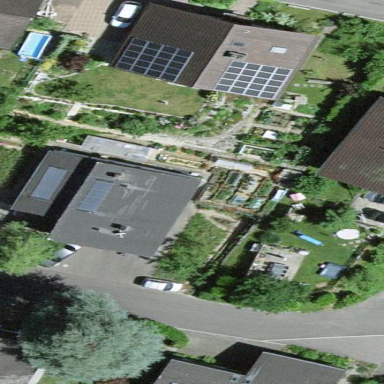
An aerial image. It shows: Residential building.